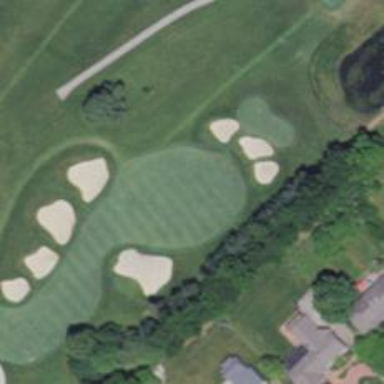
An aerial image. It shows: View of golf hole.